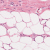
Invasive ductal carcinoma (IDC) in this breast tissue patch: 0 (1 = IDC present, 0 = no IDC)